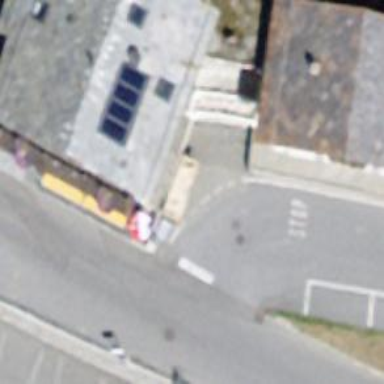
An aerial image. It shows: Bus stop with platform for public transport.